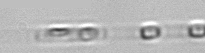
Label: Skeletonema